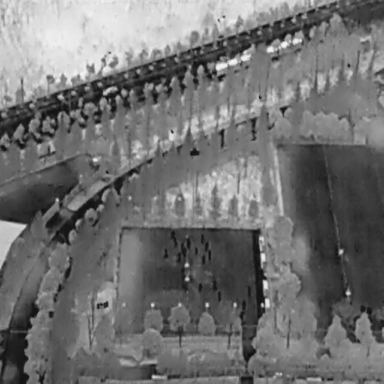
There are 18 objects shown in the infrared image, including a Car, and 17 People.